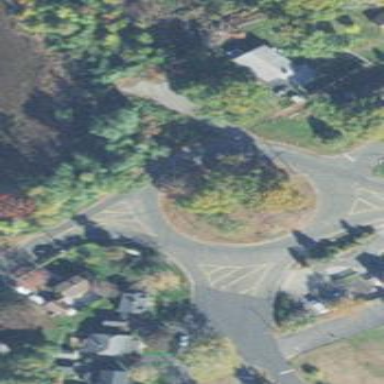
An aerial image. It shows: Secondary road leading to roundabout.